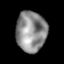
Tissue: lung
Cell type: Epithelial cells
Senescence score: 0.2285
Nuclear area (px): 1201
Mean DAPI intensity: 141.285